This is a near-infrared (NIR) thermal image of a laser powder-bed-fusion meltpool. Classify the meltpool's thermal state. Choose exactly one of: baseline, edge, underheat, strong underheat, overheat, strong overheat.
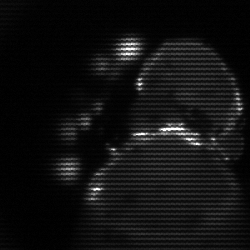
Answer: edge